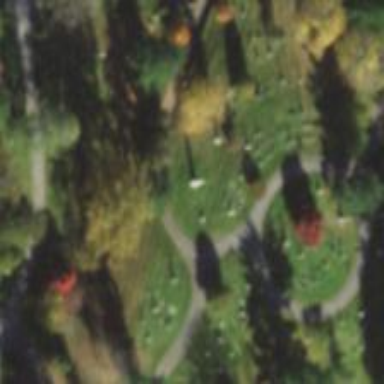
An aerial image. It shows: Sector within cemetery.